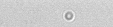
Label: camera_spot